【题型】选择题　【知识点】平面几何　【难度】easy
如图，$AB \parallel CD$，$AE \parallel FD$，$AE$、$FD$ 分别交 $BC$ 于点 $G$、$H$，则图中的相似三角形共有（\quad ）

A. 3对  \quad
B. 4对  \quad
C. 5对  \quad
D. 6对
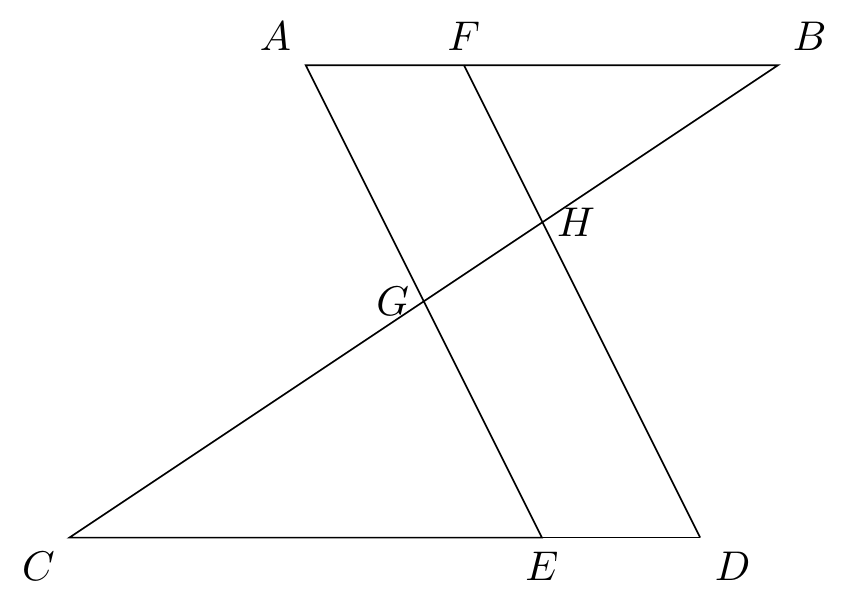
【解答】
解：
$\because AB \parallel CD$，$AE \parallel FD$，

$\therefore \triangle BFH \sim \triangle BAG$，

$\triangle BAG \sim \triangle CEG$，

$\triangle BFH \sim \triangle CEG$，

$\triangle BFH \sim \triangle CDH$，

$\triangle CEG \sim \triangle CDH$，

$\triangle CDH \sim \triangle BAG$。

$\therefore$ 相似三角形共有 6 对。

故选：C。